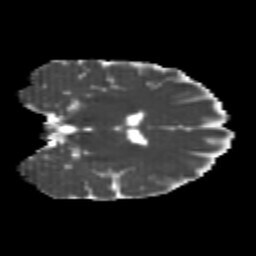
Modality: MD
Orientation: coronal
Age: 24
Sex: female
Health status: healthy
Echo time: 0.074 s